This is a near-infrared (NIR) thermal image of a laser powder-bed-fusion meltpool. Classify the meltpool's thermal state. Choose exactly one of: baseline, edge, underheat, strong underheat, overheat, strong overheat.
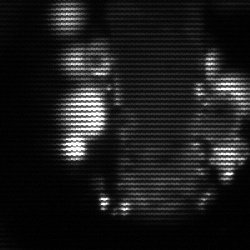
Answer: strong underheat